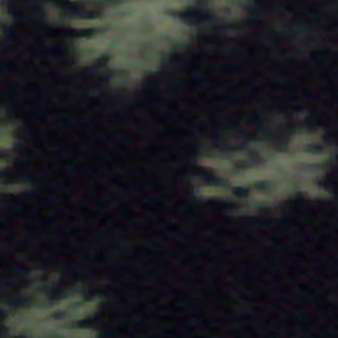
Label: other